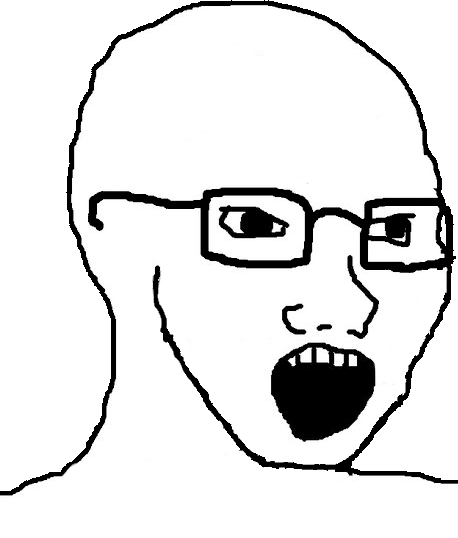
Label: 5_Soyjak